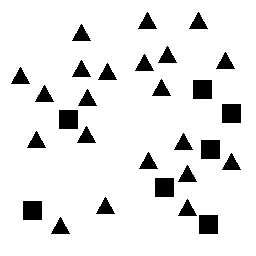
Squares: 7
Triangles: 21
Stars: 0
Total shapes: 28